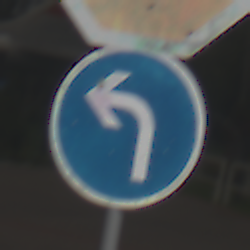
Verkehrszeichen: VorgeschriebeneFahrtrichtungLinks
Zusatzzeichen oben: Stop
Umgebung: Outdoor, Suburban
Tageszeit: MorningAfternoon
Wetter: Overcast
Licht: Natural
Jahreszeit: NotSpecified
Kontrast: LowContrast